Interaction volume radius: 5 \u00c5
Interaction volume height: 10 \u00c5
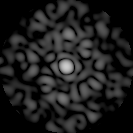
Disorder parameter: 0.8791